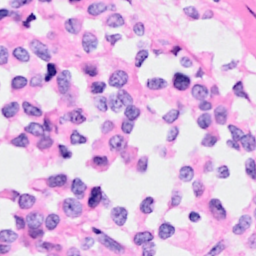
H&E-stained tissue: Breast